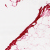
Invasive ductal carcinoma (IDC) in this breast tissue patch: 0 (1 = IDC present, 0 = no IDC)